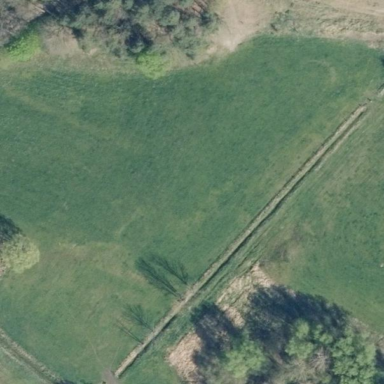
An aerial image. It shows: Beautiful meadow.